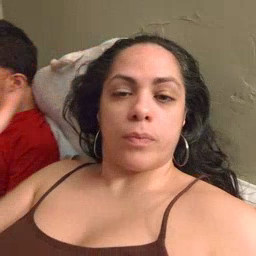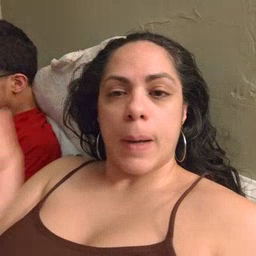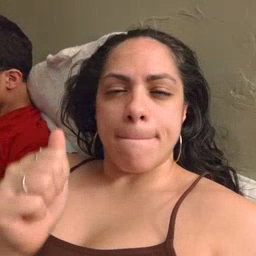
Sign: mitten